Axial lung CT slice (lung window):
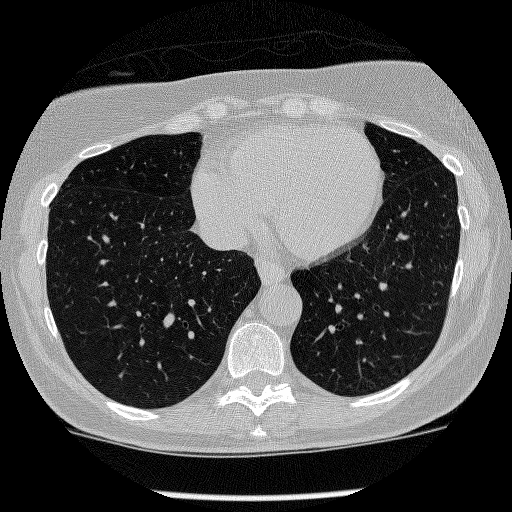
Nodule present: no